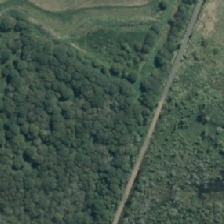
Land cover: deciduous_hardwood